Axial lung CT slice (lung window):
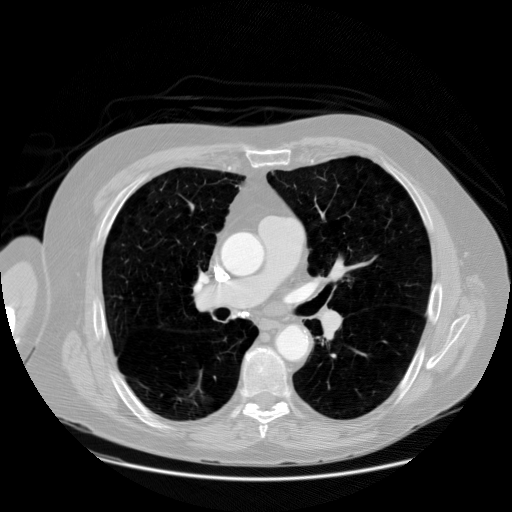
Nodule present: no